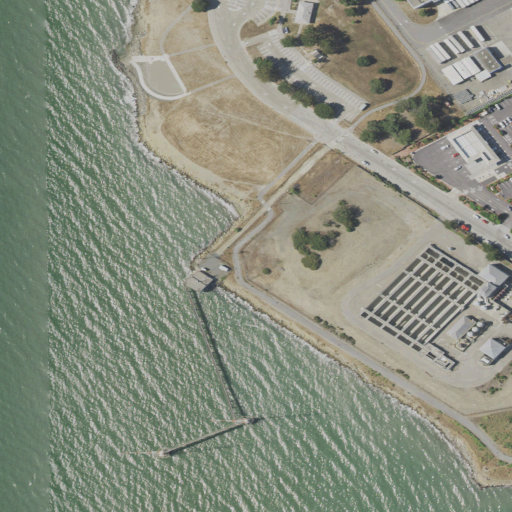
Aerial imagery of cape in California named Point Isabel containing open water, medium intensity development, high intensity development, low intensity development, open development, herbaceous wetlands, and barren land